RGB frame:
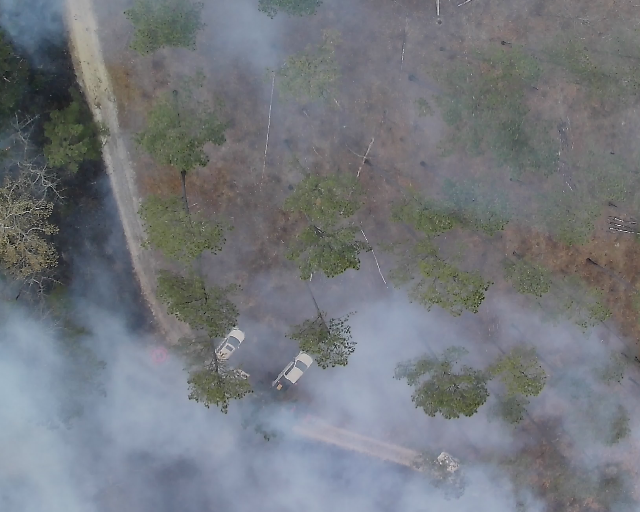
Thermal frame:
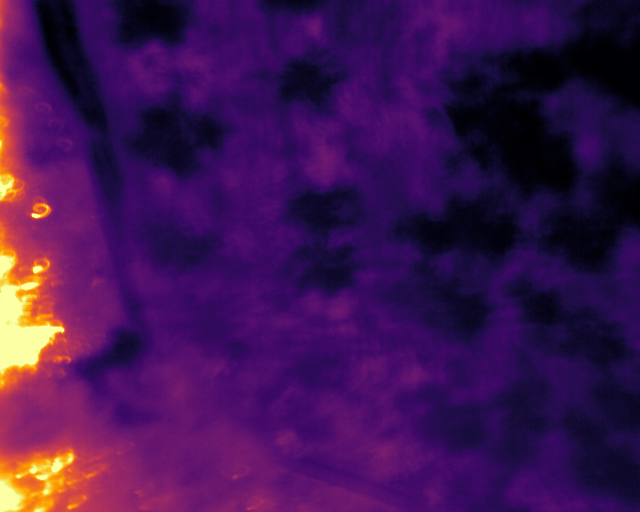
Captured: 2026-02-26 03:06:04
Pixels at or above 80 °C: 626 (fraction of frame: 0.00191)